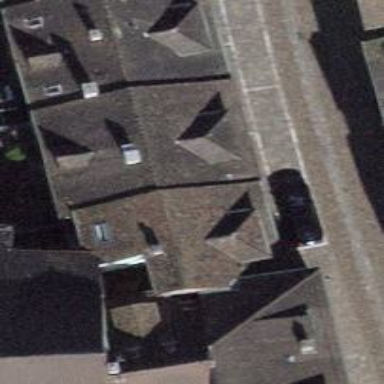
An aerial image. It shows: Building with tile roof.